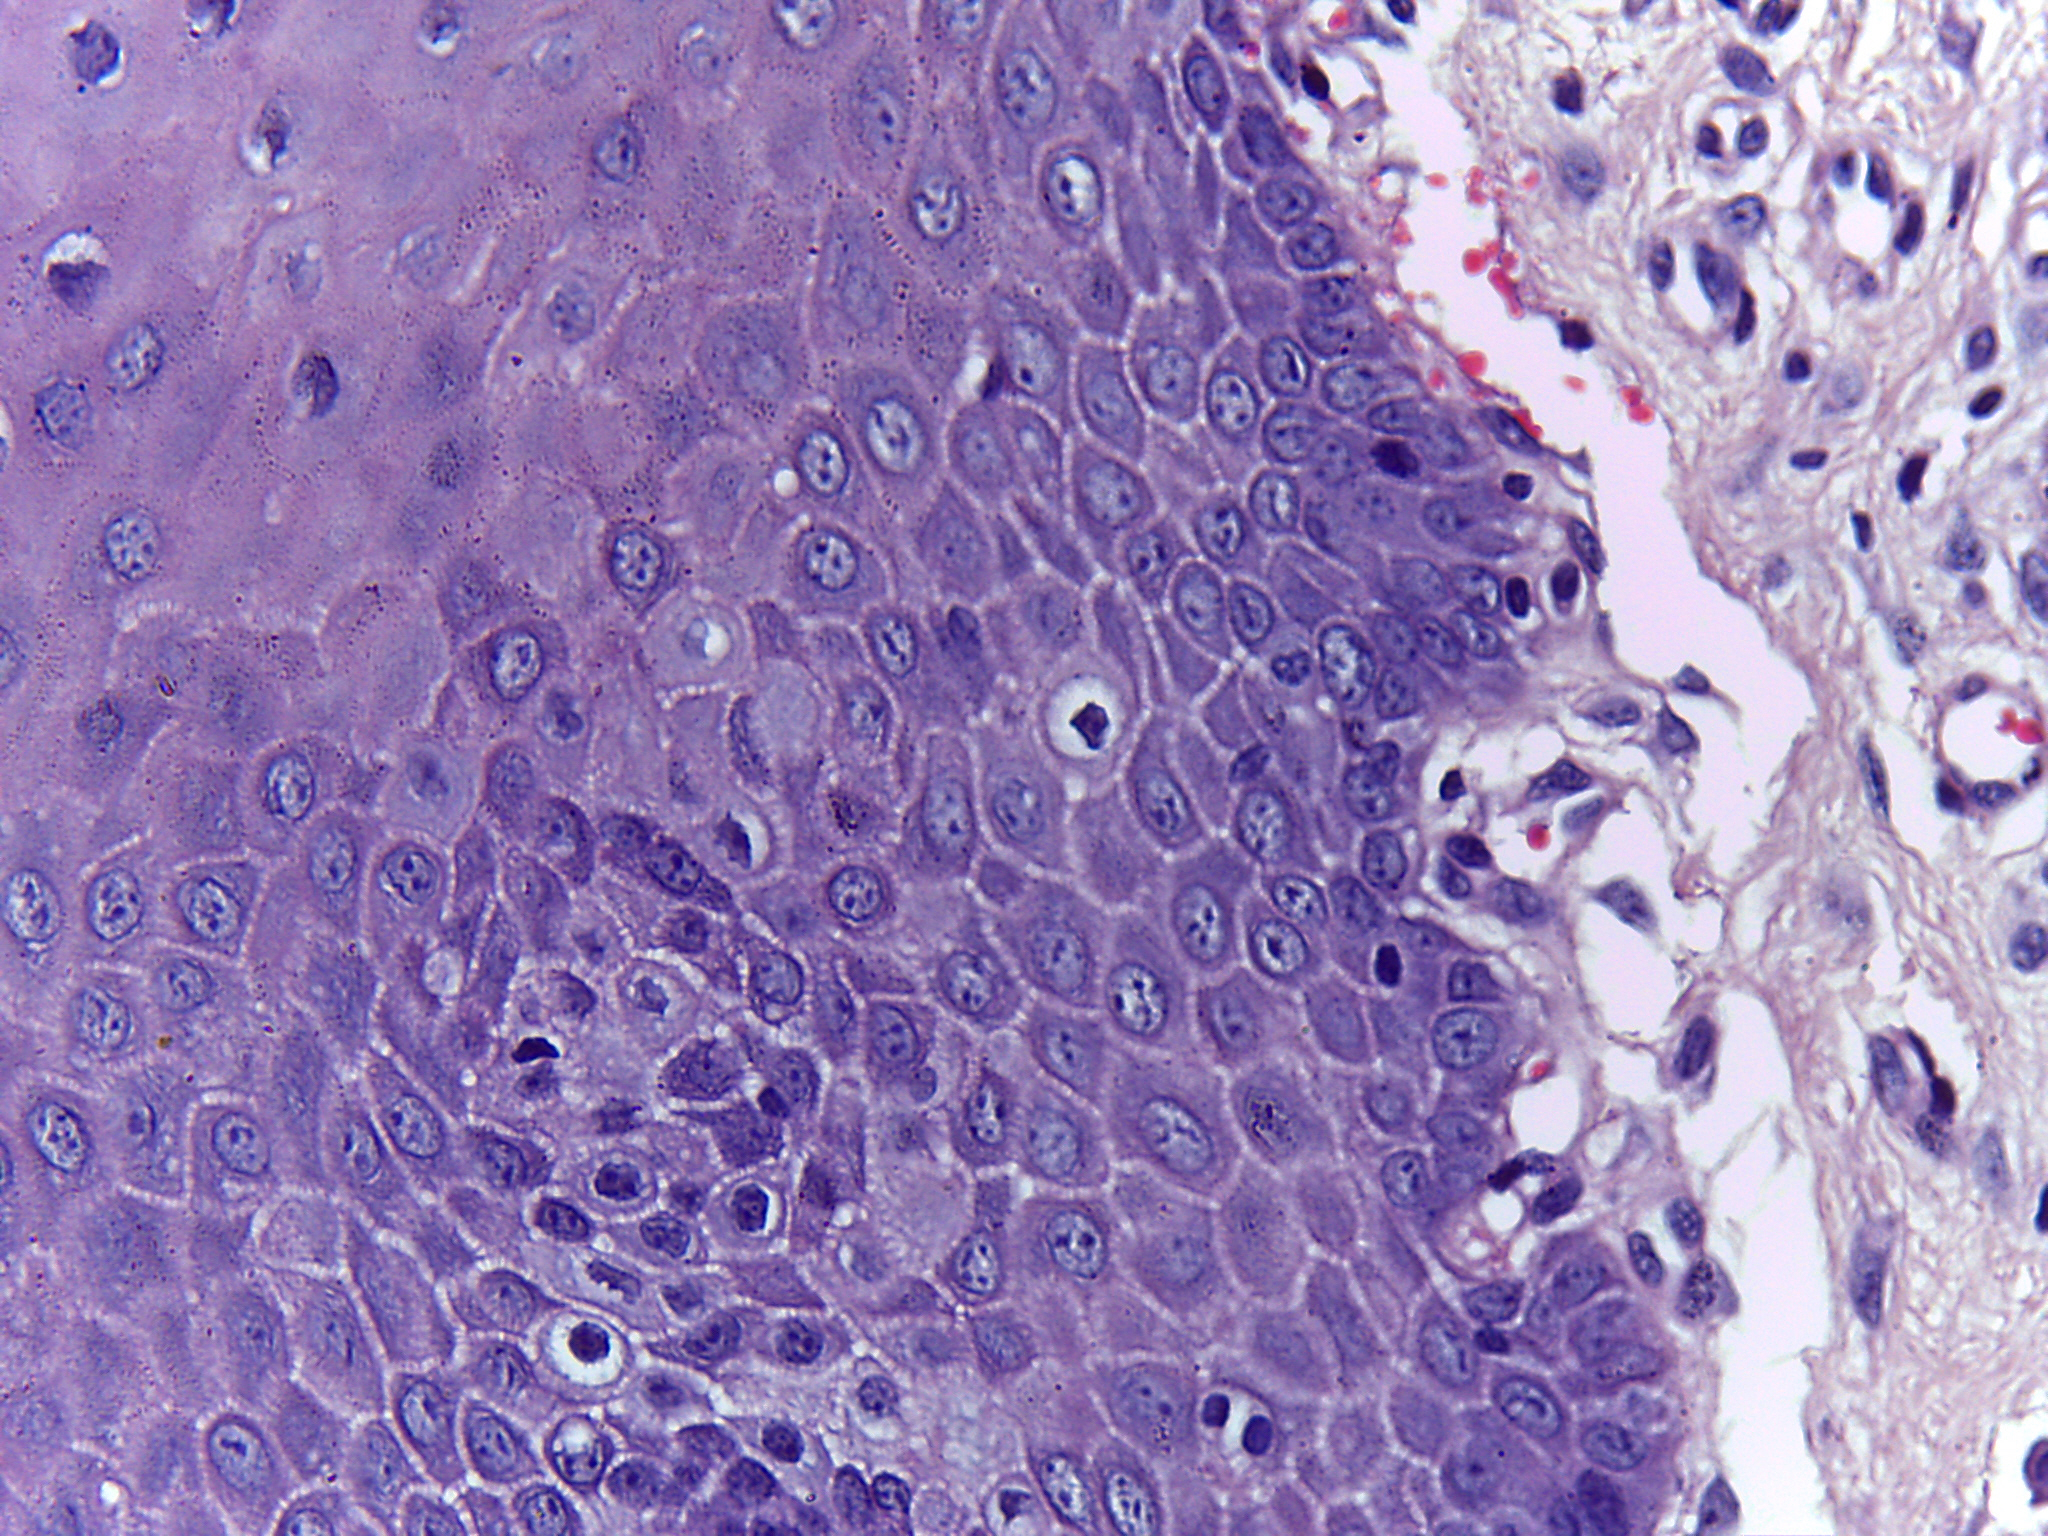
Diagnosis: Normal